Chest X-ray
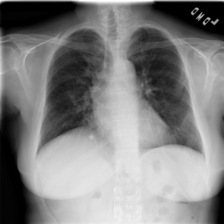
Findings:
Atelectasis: negative
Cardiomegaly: negative
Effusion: negative
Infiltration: negative
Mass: negative
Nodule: negative
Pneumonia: negative
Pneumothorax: negative
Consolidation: negative
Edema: negative
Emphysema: negative
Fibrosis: negative
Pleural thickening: negative
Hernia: negative